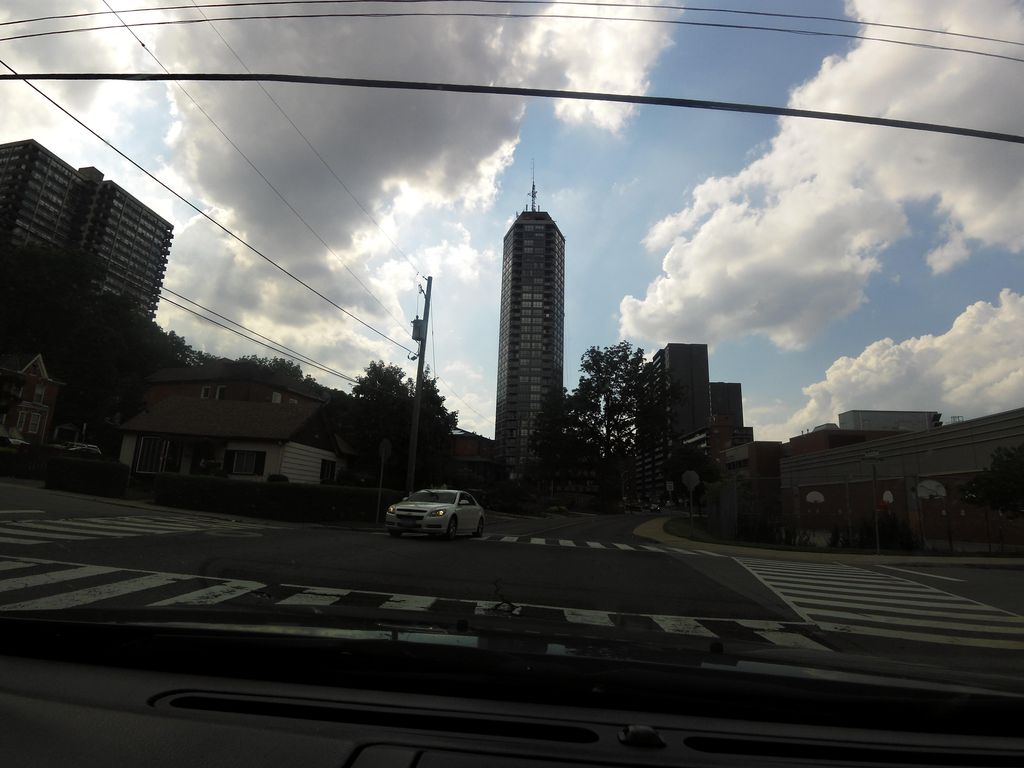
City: hamilton